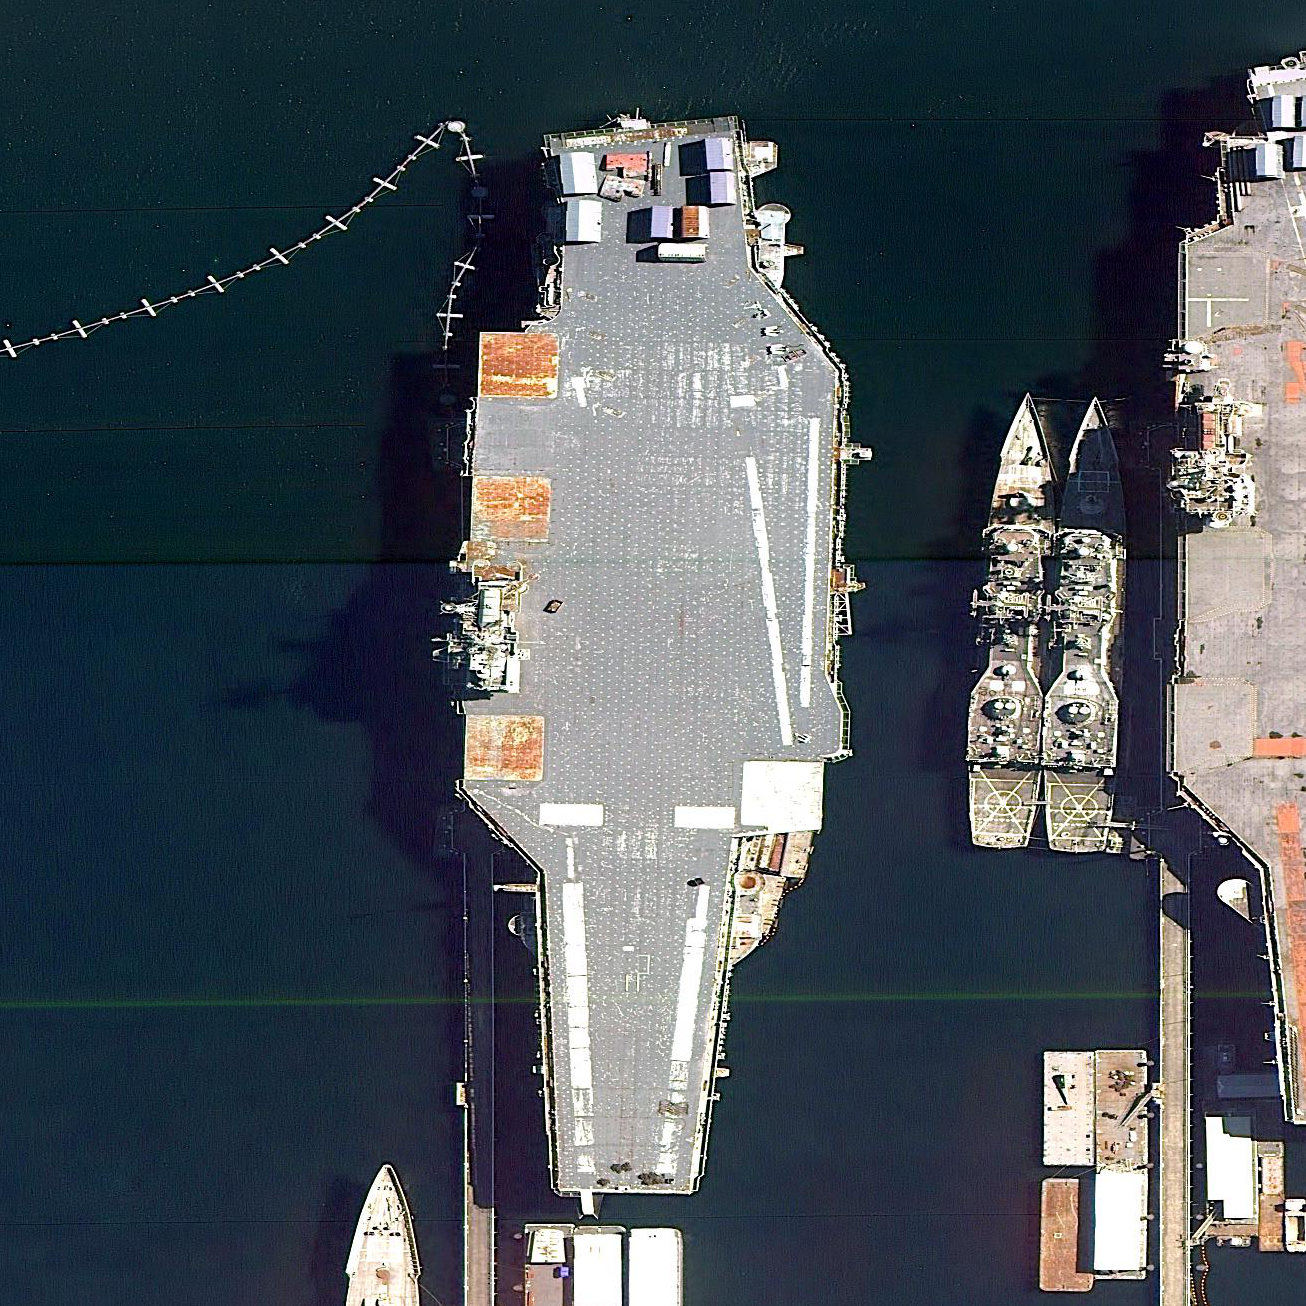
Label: aircraft_carrier